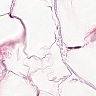
Metastatic tissue present: no